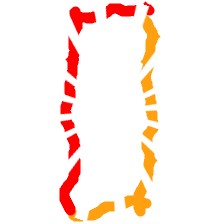
Shape: rectangle